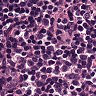
Metastatic tissue present: no